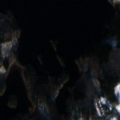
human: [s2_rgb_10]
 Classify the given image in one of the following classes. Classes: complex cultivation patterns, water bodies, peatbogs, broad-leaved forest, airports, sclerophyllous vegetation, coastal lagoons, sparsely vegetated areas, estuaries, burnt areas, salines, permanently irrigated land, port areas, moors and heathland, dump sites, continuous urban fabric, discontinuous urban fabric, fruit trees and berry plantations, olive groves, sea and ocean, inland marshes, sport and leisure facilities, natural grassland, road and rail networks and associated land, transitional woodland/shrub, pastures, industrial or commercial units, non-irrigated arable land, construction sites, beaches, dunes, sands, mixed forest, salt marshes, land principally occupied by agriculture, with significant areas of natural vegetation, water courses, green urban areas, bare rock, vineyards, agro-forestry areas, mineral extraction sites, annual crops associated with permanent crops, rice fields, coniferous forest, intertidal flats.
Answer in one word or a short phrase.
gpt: broad-leaved forest, mixed forest, water bodies